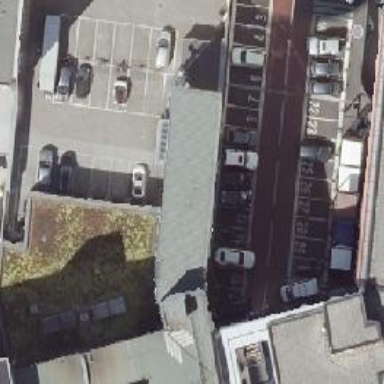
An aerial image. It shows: Rooftop parking area with asphalt surface.